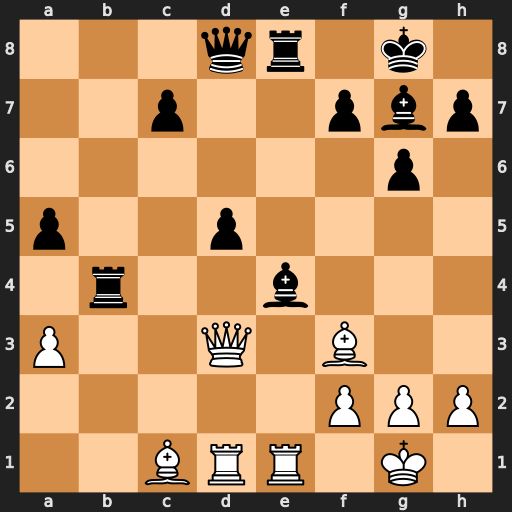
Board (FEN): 3qr1k1/2p2pbp/6p1/p2p4/1r2b3/P2Q1B2/5PPP/2BRR1K1
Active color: w
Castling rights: -
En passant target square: -
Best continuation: Rxe4 Rexe4 axb4